Current action and preconditions to check: trajectory_clear

Your task: For each precondition in the list above, predict whether it will hold at this action.

Consider the current scene as observed from the mobile robot's camera, and analyze the predicted future states of all dynamic agents (e.g., people, animals, vehicles, or any moving entities) within the NEXT SECOND.

IMPORTANT: Only answer "very likely" if you are absolutely certain—based on strong, clear evidence—that a dynamic agent will violate the precondition in the predicted future state. Do NOT answer "very likely" for unlikely, ambiguous, or low-probability risks.

Ask yourself for each precondition: Is there a high probability, with clear and convincing evidence, that the predicted future states of any dynamic agent will interfere with the predicted future state of the currently executing action within the NEXT SECOND, causing that precondition to fail?

Assess the risk level based on these predictions. Use "likely" or "very likely" if motions create a clear risk of interference.

Use "neutral" or "improbable" if agents are nearby but their predicted paths are clearly diverging or non-conflicting.

Failure Risk Categories: "very improbable", "improbable", "neutral", "likely", "very likely"

Answer Format: Output ONLY the probability_of_failure value from these categories: "very improbable", "improbable", "neutral", "likely", "very likely"

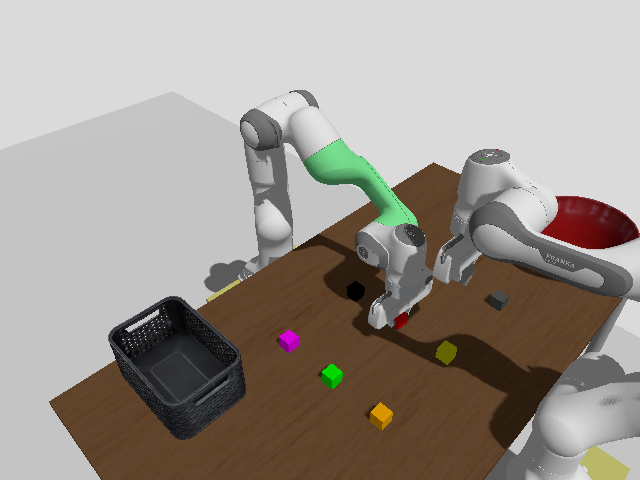

Answer: improbable